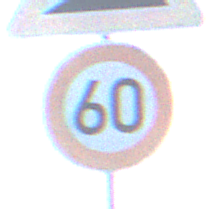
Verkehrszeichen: Geschwindigkeit60
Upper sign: Steigung10
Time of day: SunriseSunset
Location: Outdoor (Suburban)
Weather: PartlyCloudy
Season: Winter
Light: Natural